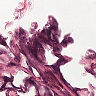
Metastatic tissue present: no